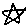
Label: star